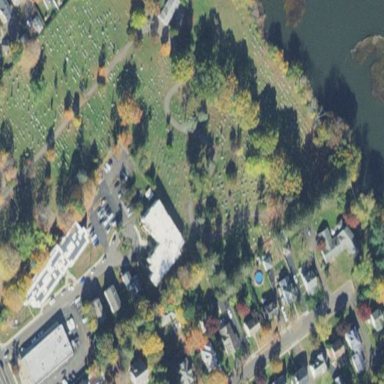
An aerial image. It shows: Cemetery.